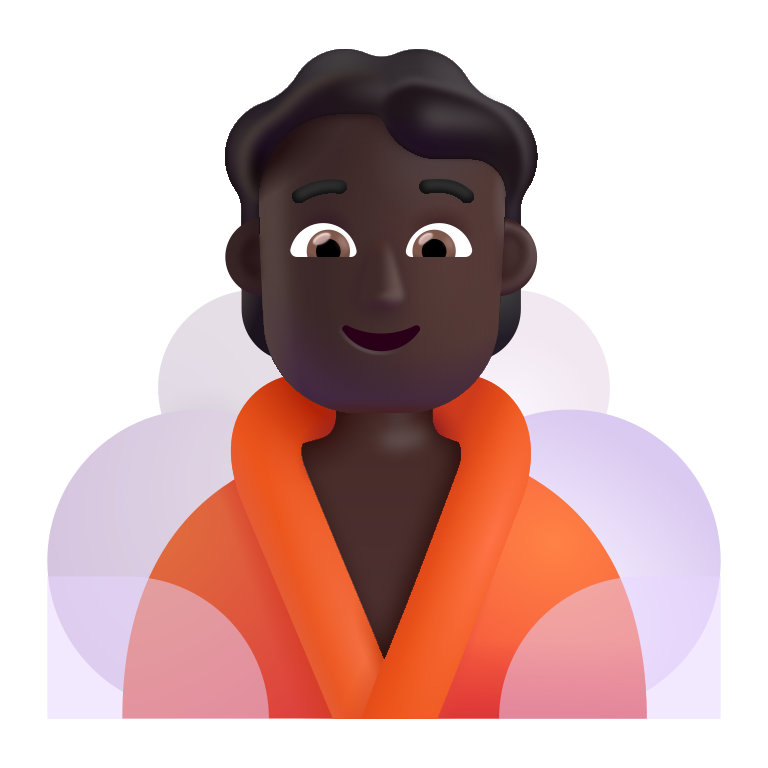
person in steamy room color dark